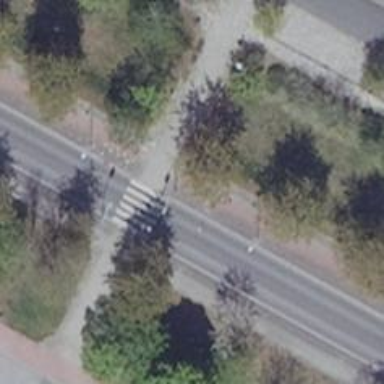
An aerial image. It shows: Uncontrolled zebra crossing on the road.